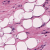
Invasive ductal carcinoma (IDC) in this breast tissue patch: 0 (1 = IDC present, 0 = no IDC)